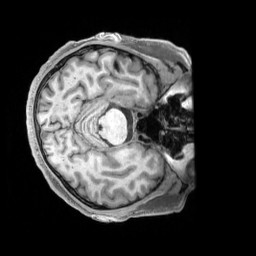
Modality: T1w
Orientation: axial
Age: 54
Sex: male
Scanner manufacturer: siemens
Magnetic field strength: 3 T
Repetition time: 2.3 s
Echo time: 0.00228 s